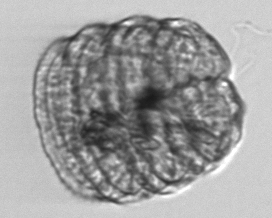
Label: Polykrikos